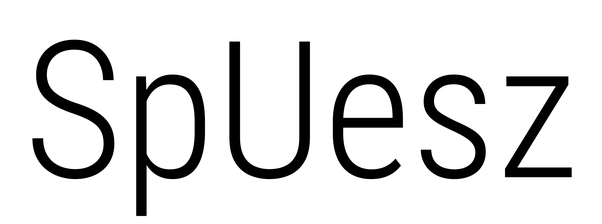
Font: Roboto_Condensed_Light